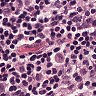
Metastatic tissue present: no